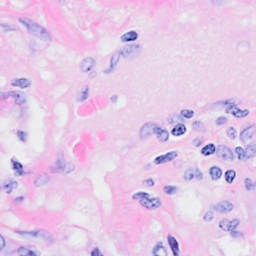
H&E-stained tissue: Breast